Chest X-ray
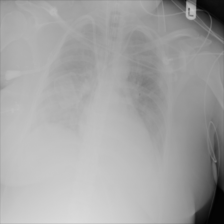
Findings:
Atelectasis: negative
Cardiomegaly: negative
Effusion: positive
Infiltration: negative
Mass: negative
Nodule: negative
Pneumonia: negative
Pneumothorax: negative
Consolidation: positive
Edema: negative
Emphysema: negative
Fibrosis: negative
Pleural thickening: negative
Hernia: negative